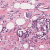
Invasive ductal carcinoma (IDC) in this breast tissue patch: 1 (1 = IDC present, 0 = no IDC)